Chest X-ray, PA view. Patient: 43 years old, sex F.
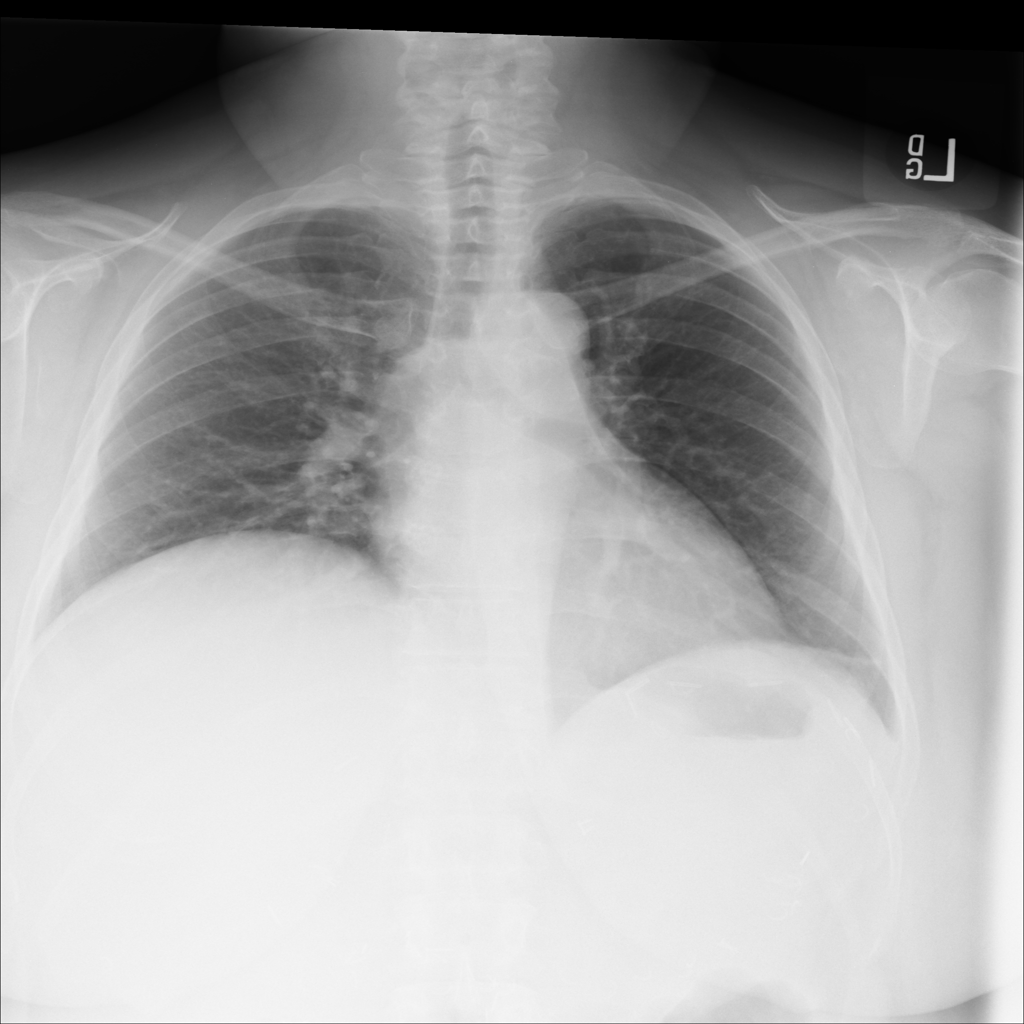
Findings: Atelectasis